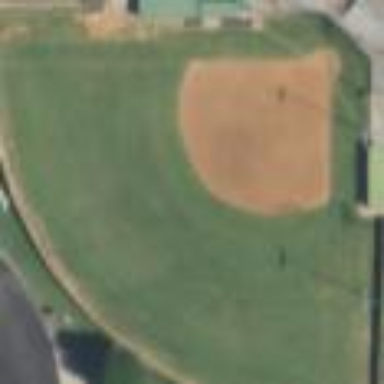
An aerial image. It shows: Softball pitch for leisure land activities.